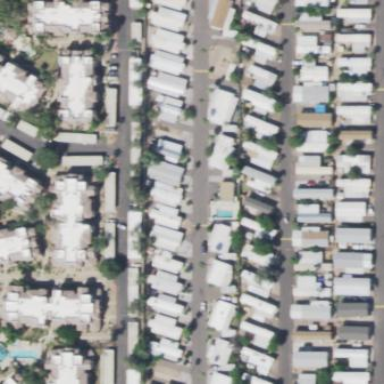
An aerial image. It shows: Residential area known as trailer park.